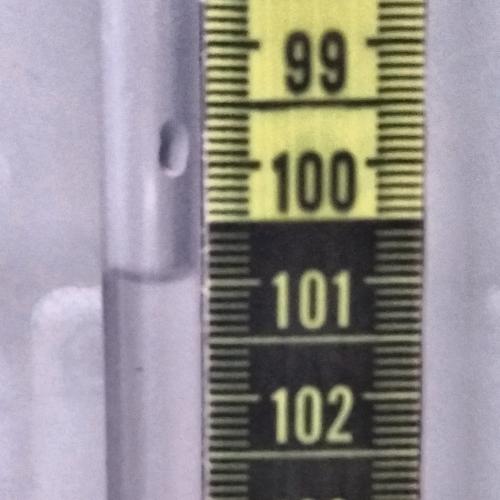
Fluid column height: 101.0 cm